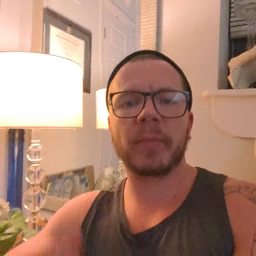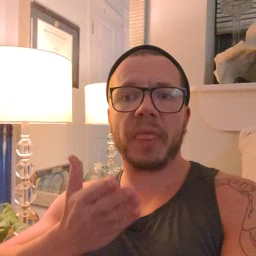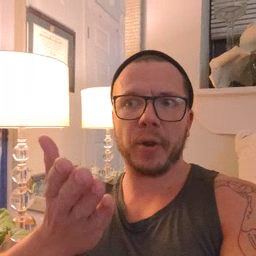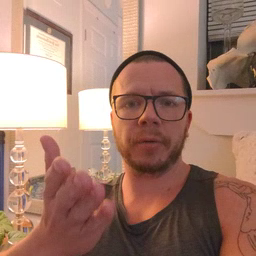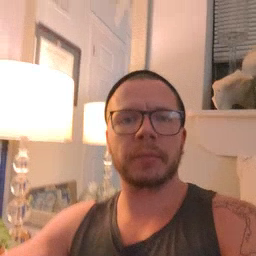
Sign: there